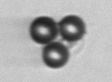
Label: bead